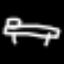
Label: bed